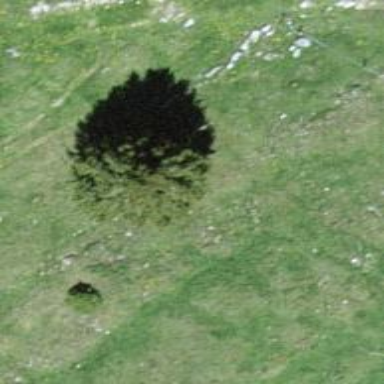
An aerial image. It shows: Needle-leaved tree in its natural environment.